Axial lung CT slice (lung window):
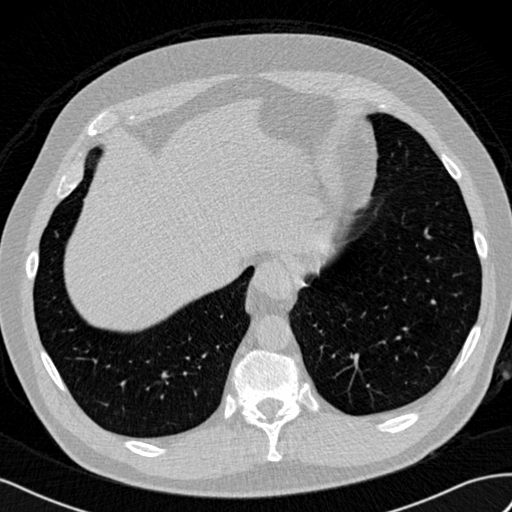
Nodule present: no